Question: I have a shared Outlook folder, where I need to extract 6-digit numbers from Email subject lines. So I use the following script :
'''
$Outlook = New-Object -ComObject Outlook.Application
$Namespace = $outlook.GetNameSpace("MAPI")
$SharedMB = $NameSpace.Folders | Where{$_.Name -match "FDA UFMS User Provision"}
$OtherFldr = $SharedMB.Folders | Where{$_.Name -match "Inbox"}
[datetime]$StartDate = ([datetime]::now.ToShortDateString())
$TodaysMail = @()
for($i = ($OtherFldr.Items.count - 1);$i -ge 0;$i--){
$Current = $OtherFldr.Items.item($i)
if($Current.senton -lt (get-date $StartDate)){break}
else { $OtherFldr.Items | %{ $RESULT=[Regex]::Match ($_.TaskSubject, "Request\s\d{6}"); if ($RESULT.Success){$RESULT.
Value}} | %{$Result=[Regex]::Match($_, "\d{6}"); if ($RESULT.Success){$RESULT.Value}} | Out-File C:\Temp\powerfish4.txt
-Append }
$TodaysMail += $Current
}
'''
But this throws up a strange error to me :

The funny thing, is that if I simply dump the numbers into a text file, it does not have this permission error. That is, I can run this script just fine :
'''
$OtherFldr.Items | %{ $RESULT=[Regex]::Match($_.TaskSubject, "Request\s\d{6}"); if ($RESULT.Success)
{$RESULT.Value}} | %{$Result=[Regex]::Match($_, "\d{6}"); if($RESULT.Success){$RESULT.Value}} | Out-File C:\Temp\powerfish2.txt -Append
'''
I'm currently trying to play with Outlook's offline-mode.
any tips appreciated , thanks
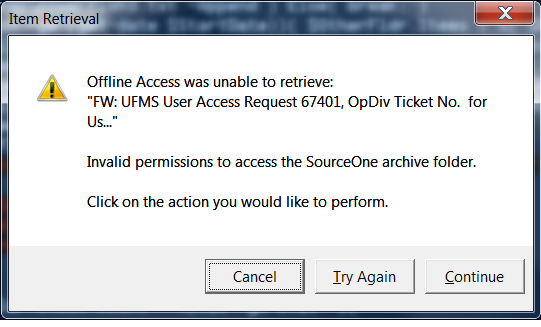
Answer: This is just an assumption but maybe trying to copy the entire item requires Outlook to be online.(Maybe Outlook is not caching the entire item)
'''
$Current = $OtherFldr.Items.item($i)
'''
I don't have a list of properties that Outlook holds as a cache but maybe just dealing with tasksubject and senton might be available in cache.
Also modified the for loop to make it more simple.
'''
$Outlook = New-Object -ComObject Outlook.Application
$Namespace = $outlook.GetNameSpace("MAPI")
$SharedMB = $NameSpace.Folders | Where{$_.Name -match "FDA UFMS User Provision"}
$OtherFldr = $SharedMB.Folders | Where{$_.Name -match "Inbox"}
[datetime]$StartDate = ([datetime]::now.ToShortDateString())
ForEach($Item in $OtherFldr.Items){
if($Item.senton -lt (get-date $StartDate)){break}
if($Item.TaskSubject -Match "Request\s\d{6}")
{
$Result=[Regex]::Match($Item.TaskSubject, "\d{6}");
if($RESULT.Success){
$RESULT.Value | Out-File C:\Temp\powerfish4.txt -Append
}
}
}
'''